Field crop: maize
Growth stage: 2
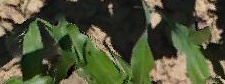
Species: maize